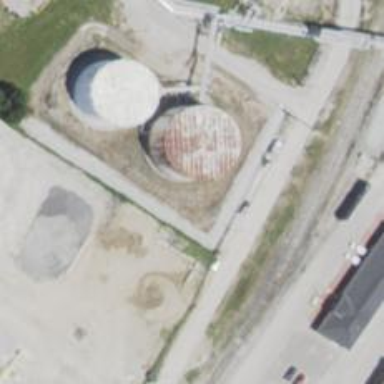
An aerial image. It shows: Storage tank that is man-made.